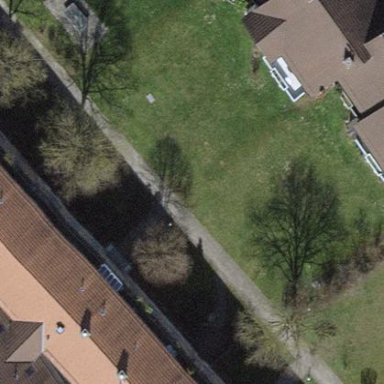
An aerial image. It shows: Building with tiled roof.